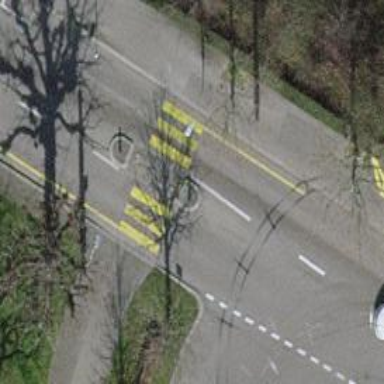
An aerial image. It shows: Uncontrolled road crossing with pedestrian island.